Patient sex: F
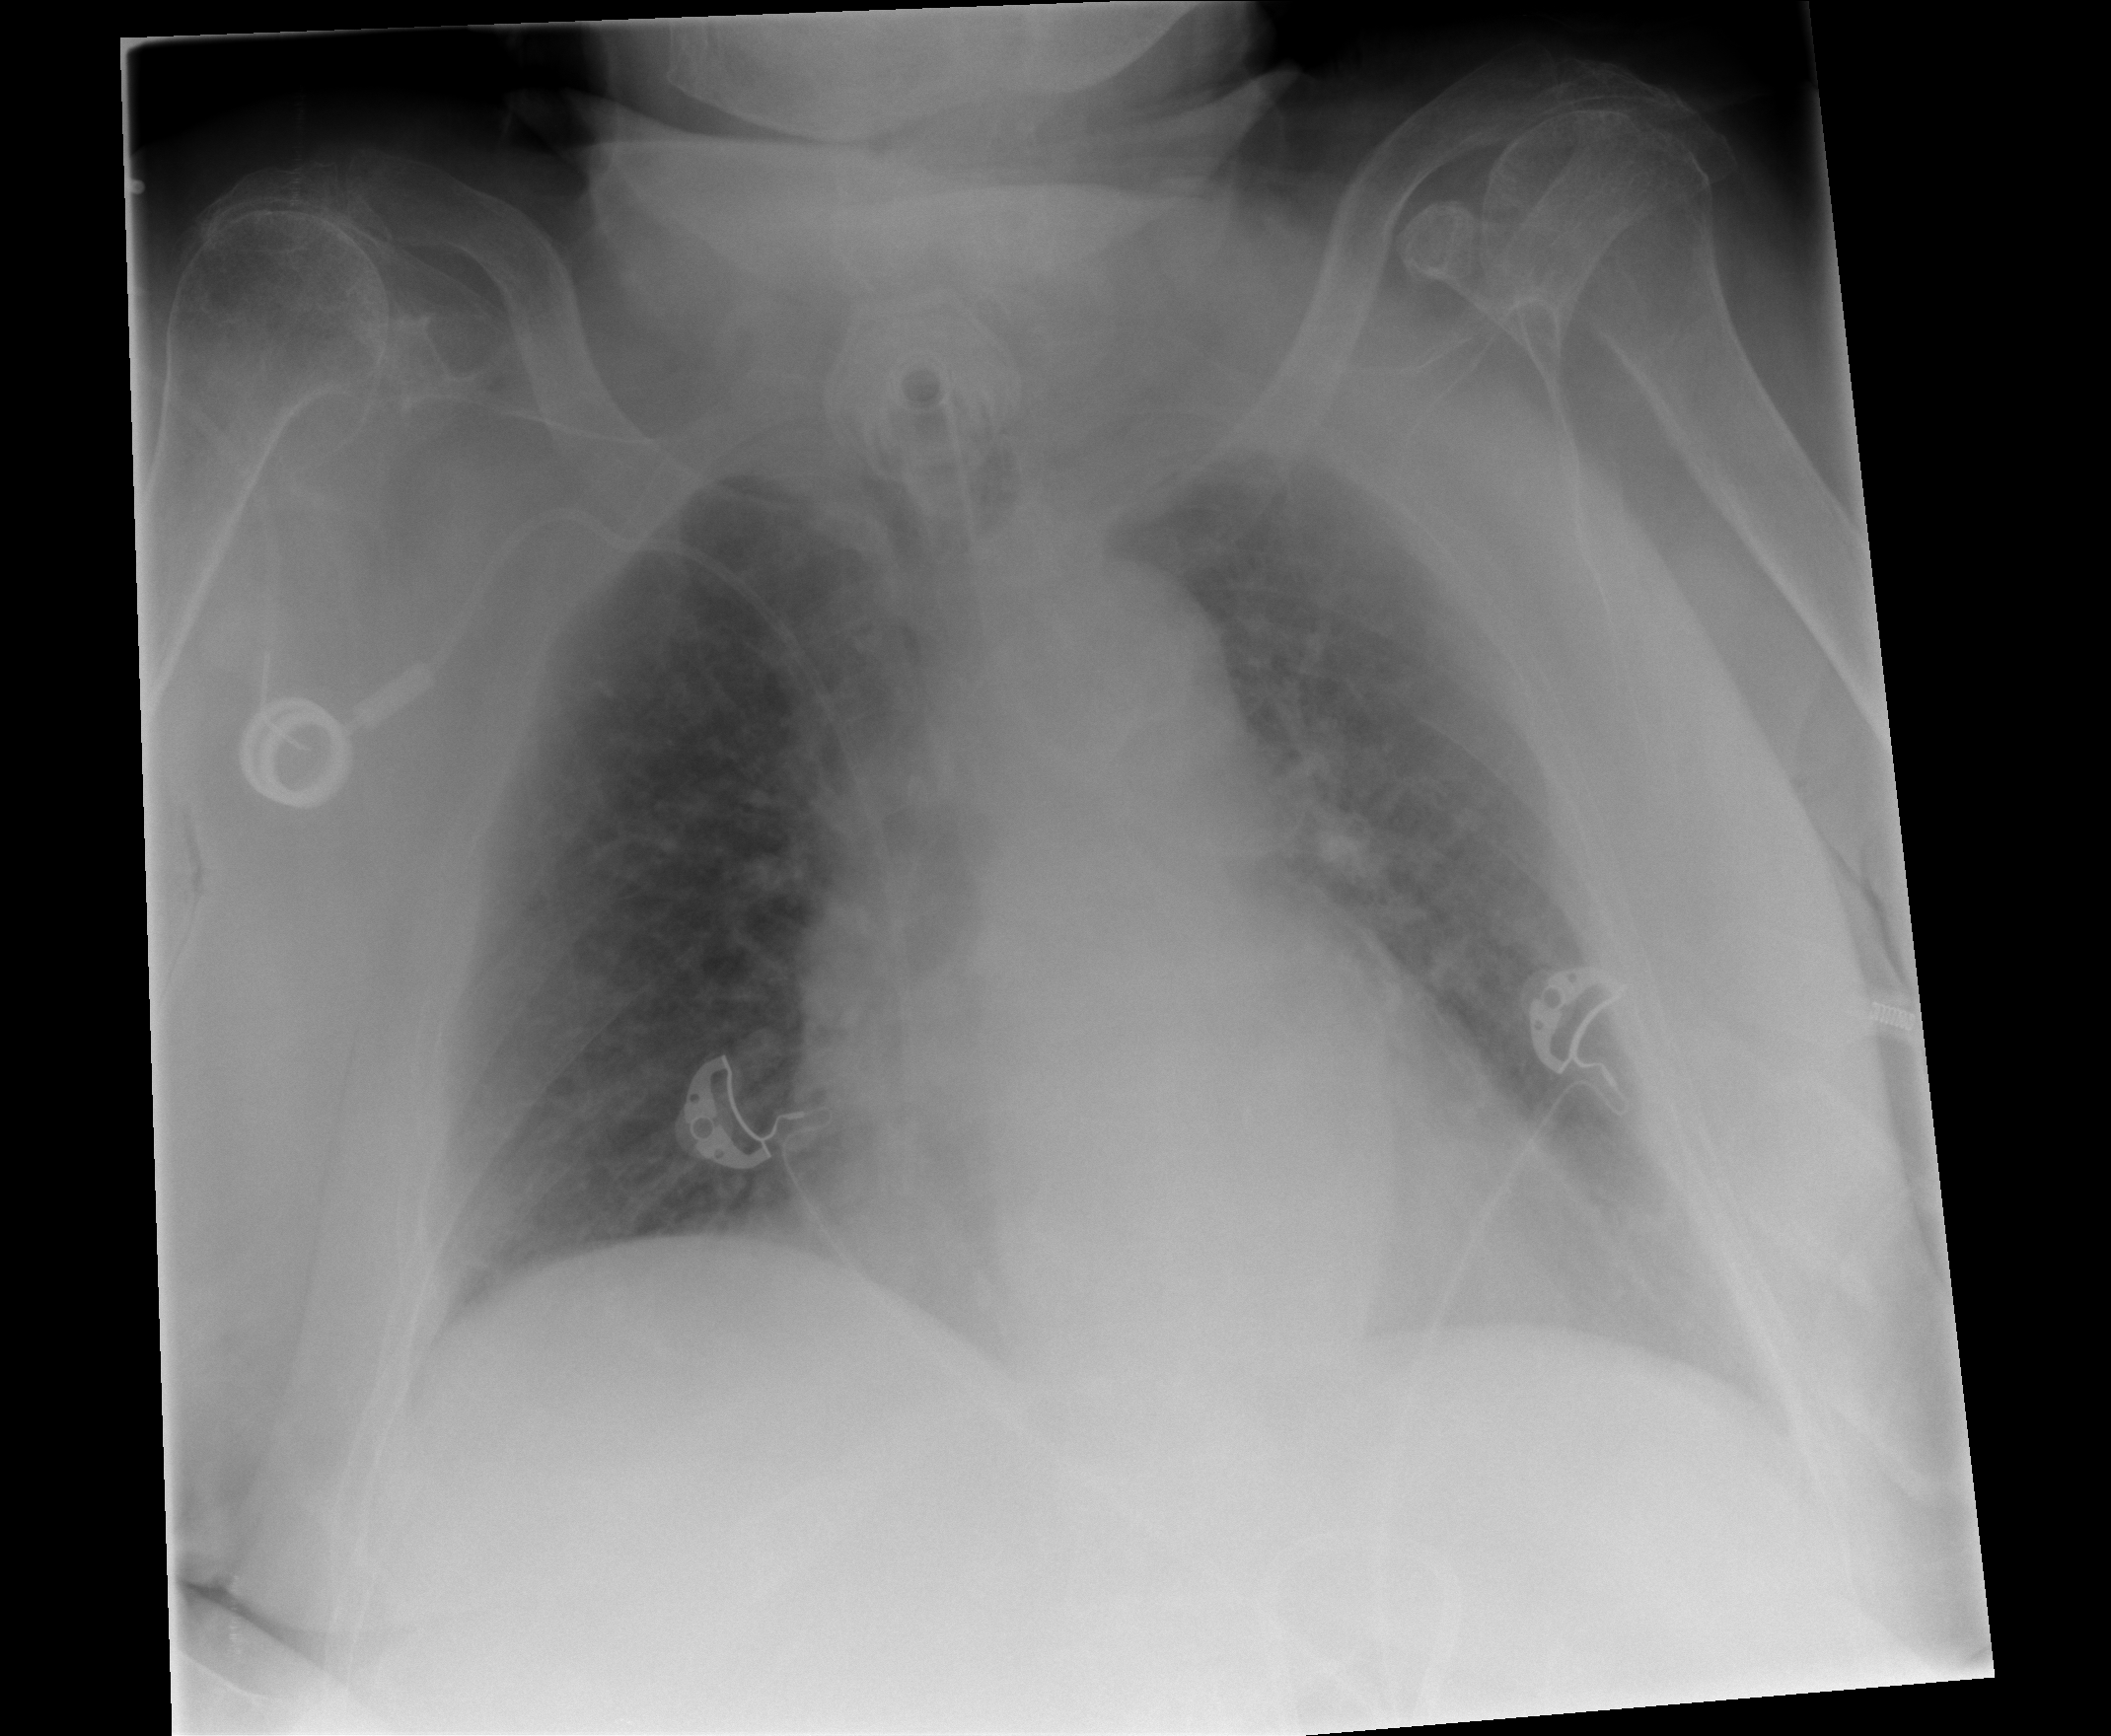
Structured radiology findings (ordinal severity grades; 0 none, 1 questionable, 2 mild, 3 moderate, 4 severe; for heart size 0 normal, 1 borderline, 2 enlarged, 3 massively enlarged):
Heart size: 2
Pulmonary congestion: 2
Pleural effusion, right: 0
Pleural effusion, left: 2
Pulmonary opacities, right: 0
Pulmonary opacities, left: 0
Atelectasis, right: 0
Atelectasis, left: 2